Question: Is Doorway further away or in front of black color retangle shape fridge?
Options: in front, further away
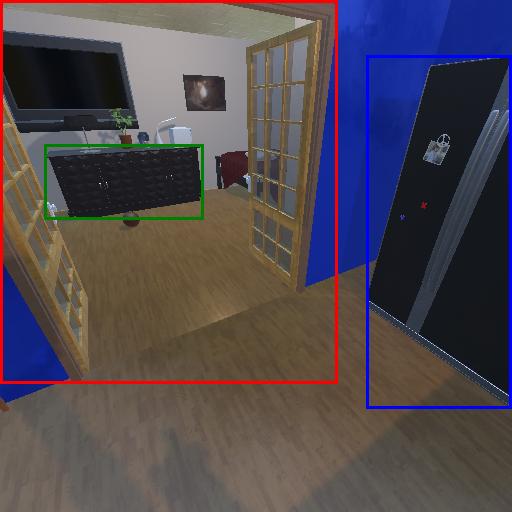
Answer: in front